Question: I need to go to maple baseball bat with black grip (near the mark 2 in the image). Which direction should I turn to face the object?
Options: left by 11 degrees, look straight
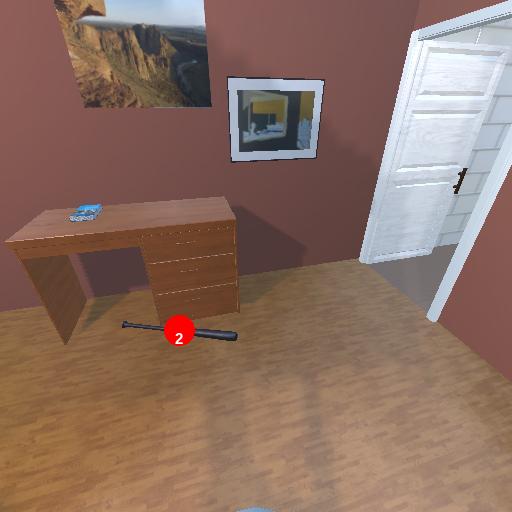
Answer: left by 11 degrees